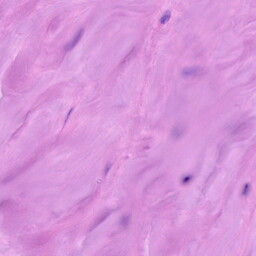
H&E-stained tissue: Breast